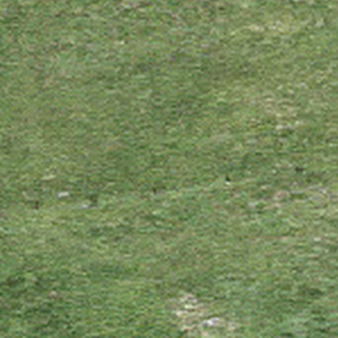
Label: other